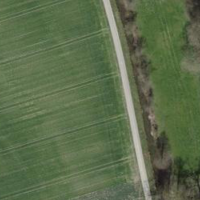
EUNIS habitat code: 52
Species observed at this site:
Pulmonaria obscura